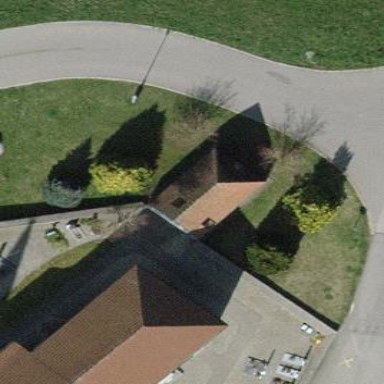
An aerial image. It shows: Mortuary.